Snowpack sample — Buffalo Mountain, Silverthorne, Colorado, USA (1/25/25, 10:11 AM MST)
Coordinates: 39.6222, -106.1139
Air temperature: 22 °F
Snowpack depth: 110 cm
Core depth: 30 cm
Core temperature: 42.8 °F
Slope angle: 12°, slope face: 102°
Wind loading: high
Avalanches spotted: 0
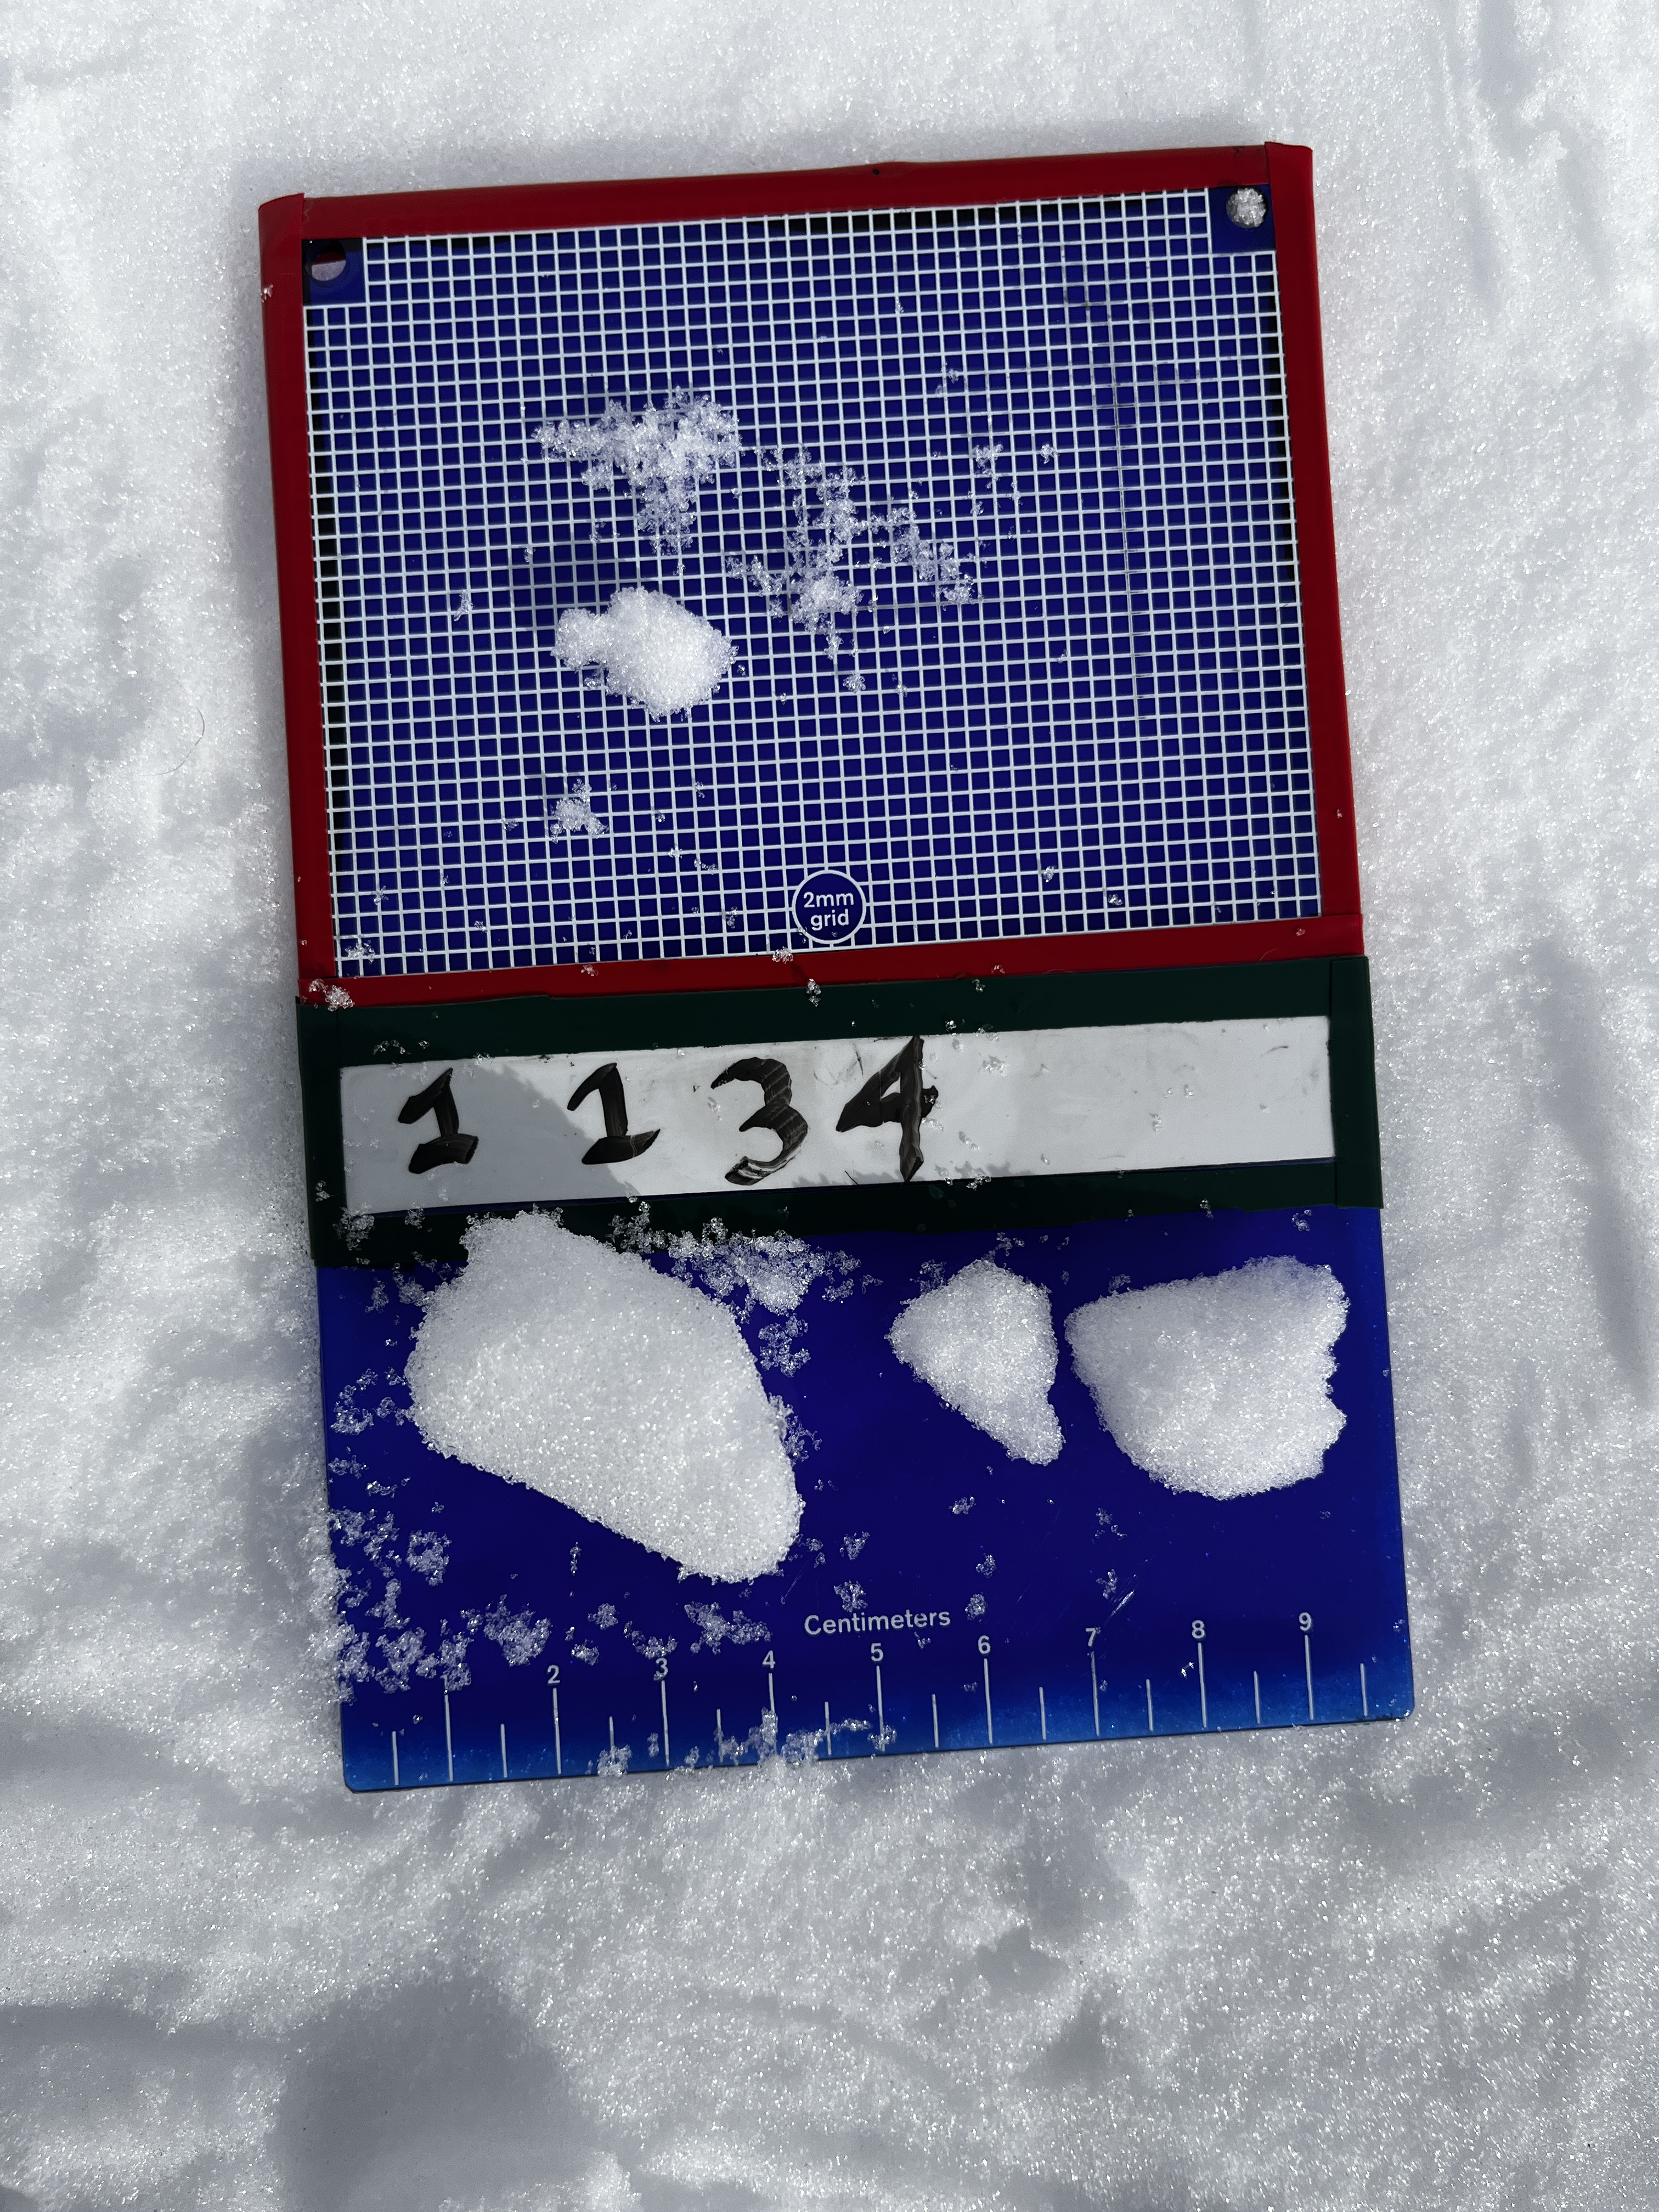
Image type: crystal_card
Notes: No avalanches nearby, collected on the outskirts of a fire break 15 meters from the treeline, on way to Buffalo and Red Mountain